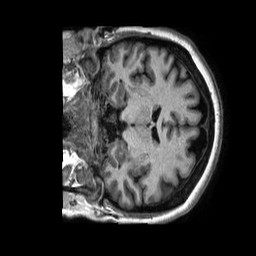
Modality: T1w
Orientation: coronal
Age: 42
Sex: female
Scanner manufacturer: philips
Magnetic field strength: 1.5 T
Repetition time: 0.008221 s
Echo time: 0.003775 s